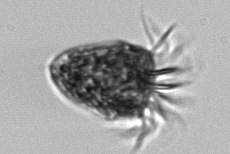
Label: Strombidium_morphotype2